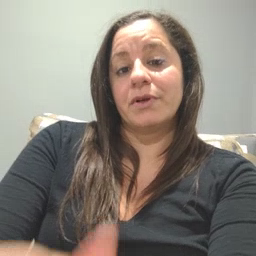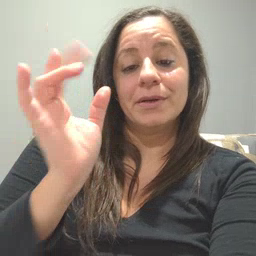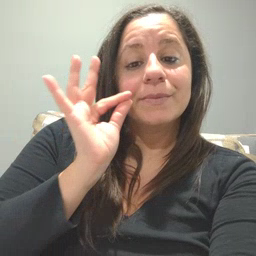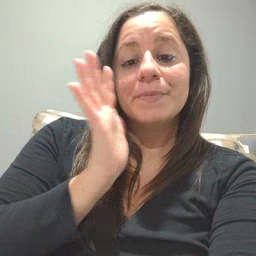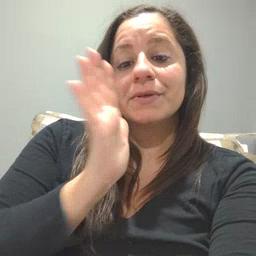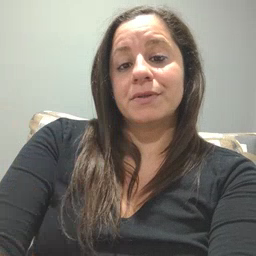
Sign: bee